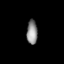
Tissue: lung
Cell type: Endothelial cells
Senescence score: 0.6387
Nuclear area (px): 254
Mean DAPI intensity: 139.996